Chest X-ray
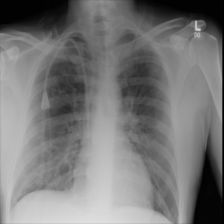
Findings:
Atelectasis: negative
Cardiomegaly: negative
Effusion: negative
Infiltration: positive
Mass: negative
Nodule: negative
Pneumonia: negative
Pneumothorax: negative
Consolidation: negative
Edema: negative
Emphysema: negative
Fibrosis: negative
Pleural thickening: negative
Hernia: negative